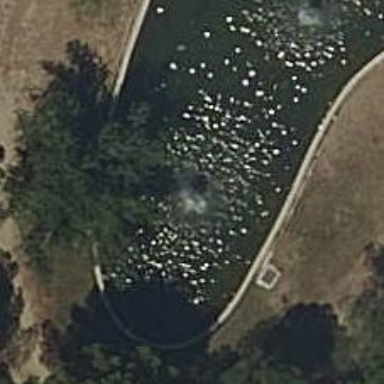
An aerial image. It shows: Fountain.